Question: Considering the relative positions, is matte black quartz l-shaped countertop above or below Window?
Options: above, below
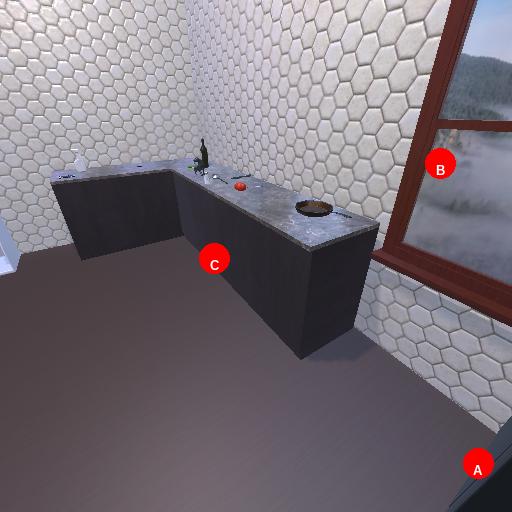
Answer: above